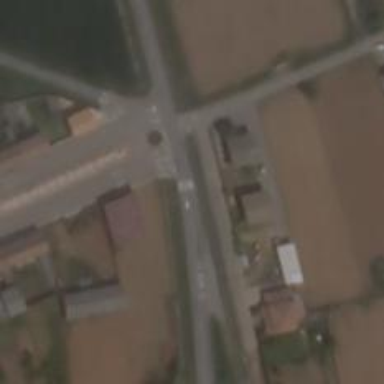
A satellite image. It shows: Crossing on the road.